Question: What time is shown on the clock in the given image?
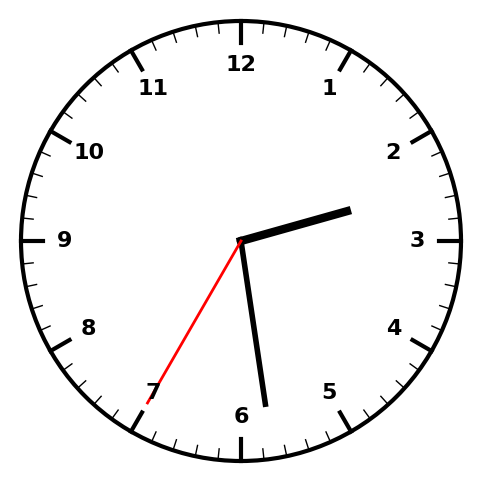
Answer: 02:28:35